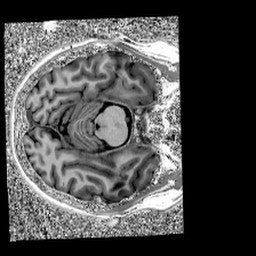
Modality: MP2RAGE
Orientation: axial
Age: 33
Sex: female
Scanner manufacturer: siemens
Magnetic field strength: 7 T
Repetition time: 6 s
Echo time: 0.00283 s